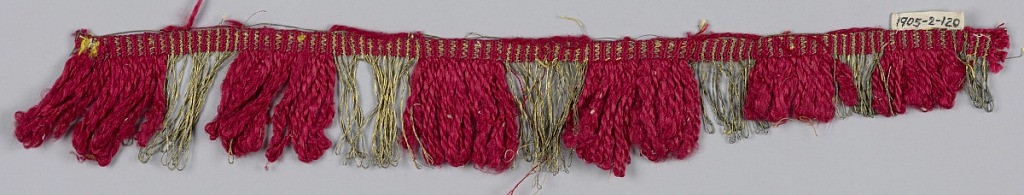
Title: Fringe
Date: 18th century
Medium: silk, gold foil on silk core Technique: woven
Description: Fringe in red and gold with a plain-woven heading. Skirt has red and gold threads, looped and twisted, that are arranged in groups.